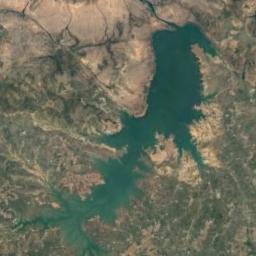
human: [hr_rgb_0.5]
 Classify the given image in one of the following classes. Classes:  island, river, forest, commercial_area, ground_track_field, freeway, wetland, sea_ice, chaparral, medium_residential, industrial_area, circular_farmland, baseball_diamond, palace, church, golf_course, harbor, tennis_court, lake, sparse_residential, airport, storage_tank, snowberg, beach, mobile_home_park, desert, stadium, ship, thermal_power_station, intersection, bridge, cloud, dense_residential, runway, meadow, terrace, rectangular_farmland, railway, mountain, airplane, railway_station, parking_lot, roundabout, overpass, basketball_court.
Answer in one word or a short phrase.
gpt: lake